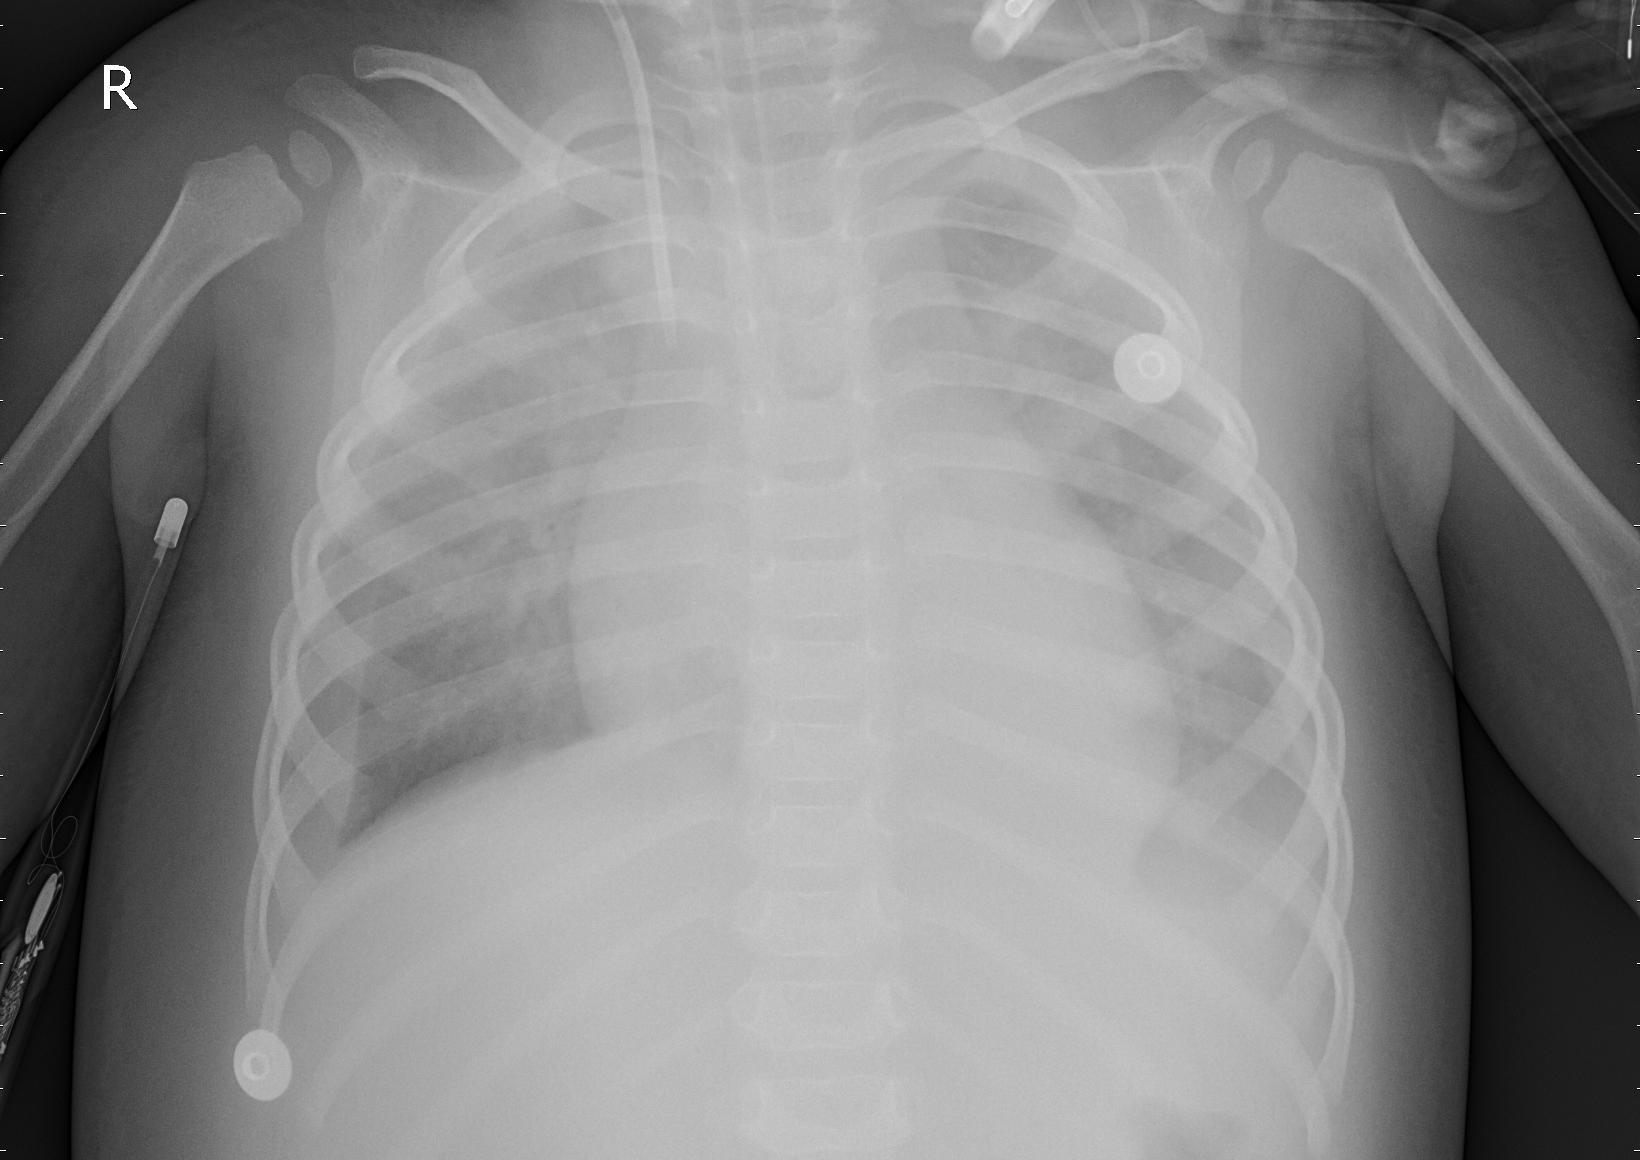
Diagnosis: PNEUMONIA